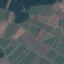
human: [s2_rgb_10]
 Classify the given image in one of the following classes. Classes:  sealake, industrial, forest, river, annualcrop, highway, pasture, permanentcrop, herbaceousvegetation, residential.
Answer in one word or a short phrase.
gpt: PermanentCrop